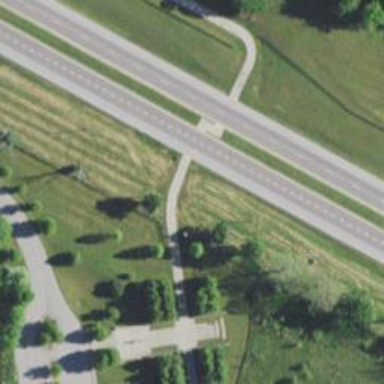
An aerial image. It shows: Asphalt cycleway.